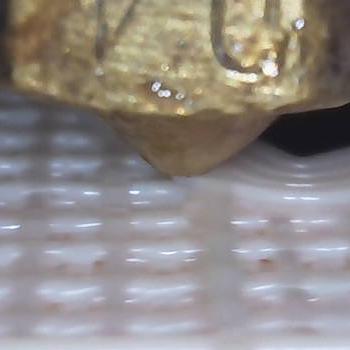
Flow rate: 112%